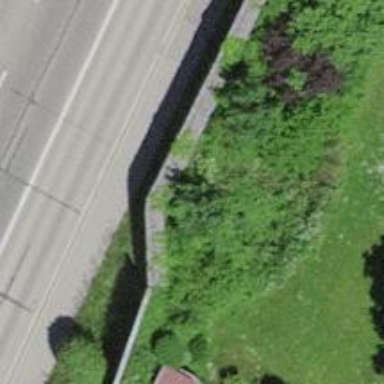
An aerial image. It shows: Noise barrier wall.